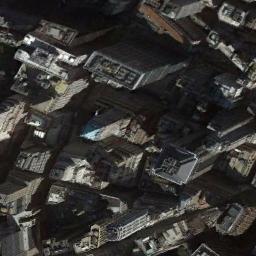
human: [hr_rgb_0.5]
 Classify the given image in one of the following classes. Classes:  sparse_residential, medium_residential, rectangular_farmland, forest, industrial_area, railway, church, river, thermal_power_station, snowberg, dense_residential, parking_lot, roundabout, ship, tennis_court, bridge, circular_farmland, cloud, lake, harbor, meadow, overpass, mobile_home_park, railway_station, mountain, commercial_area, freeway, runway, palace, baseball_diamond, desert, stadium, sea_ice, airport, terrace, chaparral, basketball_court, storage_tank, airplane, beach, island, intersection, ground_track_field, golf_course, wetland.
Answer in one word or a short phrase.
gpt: commercial_area